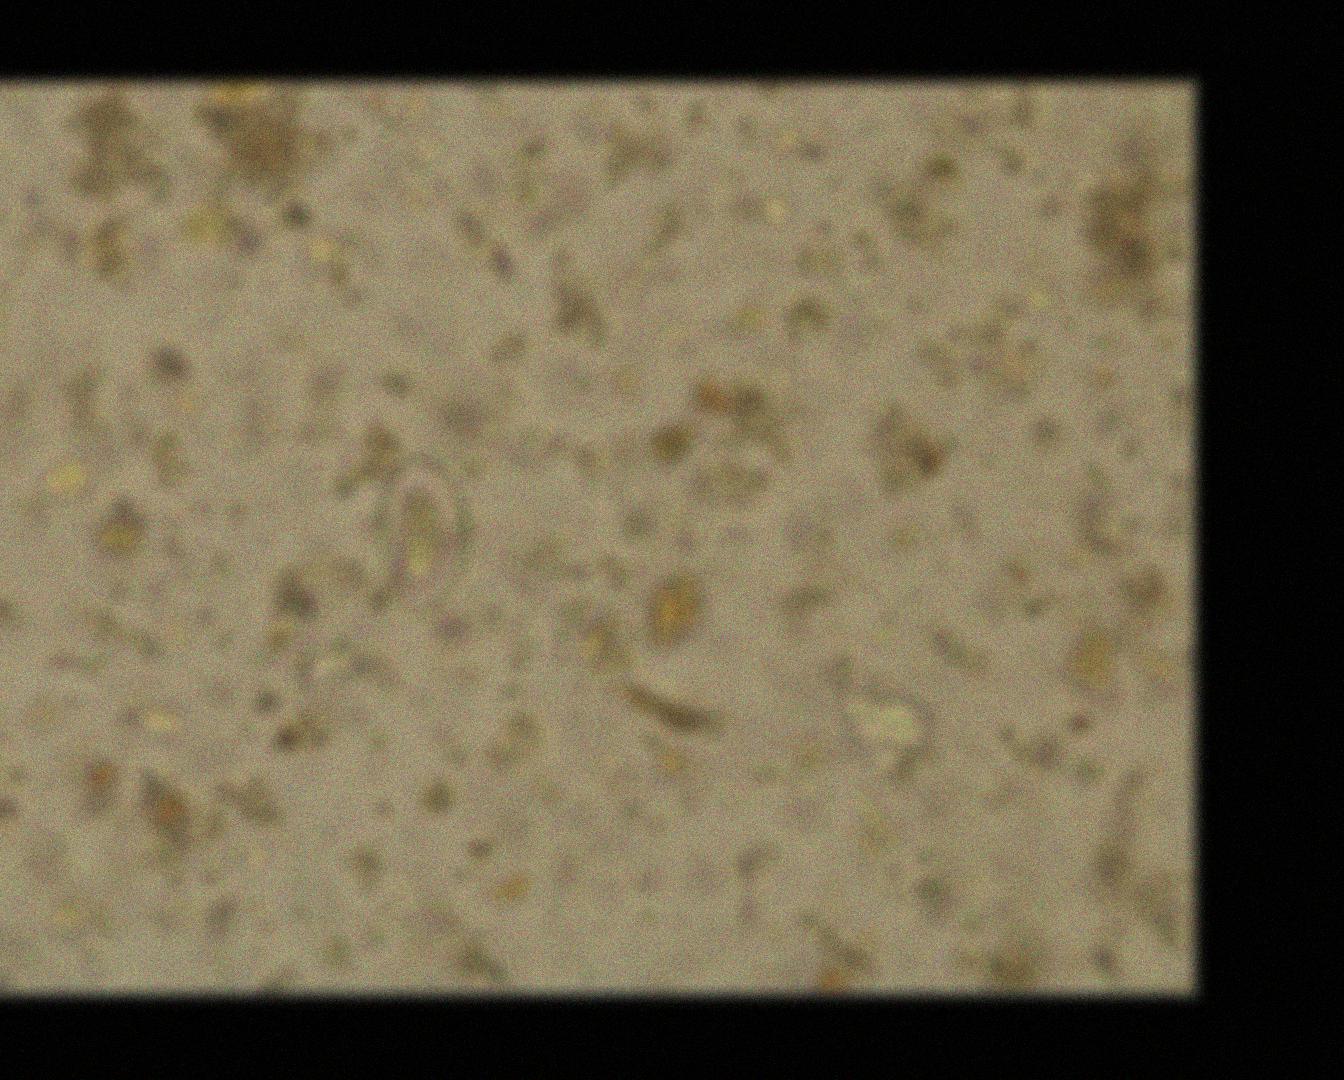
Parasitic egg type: Enterobius vermicularis